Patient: sex F, age 64
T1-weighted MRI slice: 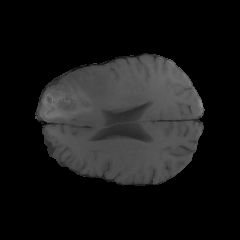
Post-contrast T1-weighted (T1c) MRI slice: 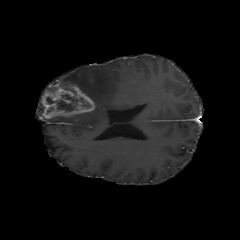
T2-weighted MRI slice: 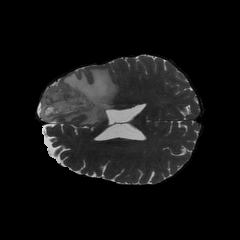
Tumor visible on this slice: yes
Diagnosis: Glioblastoma, IDH-wildtype
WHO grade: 4